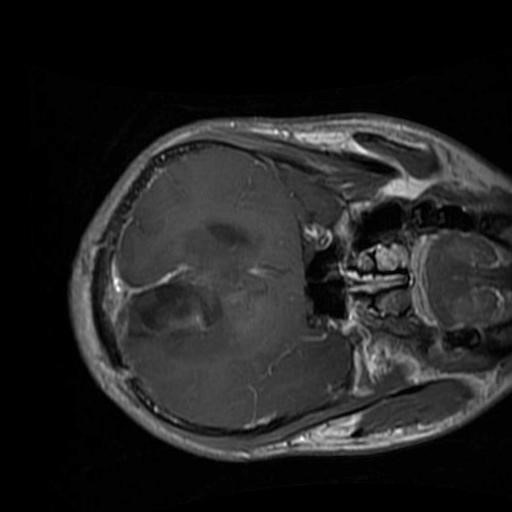
Label: brain_glioma